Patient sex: M
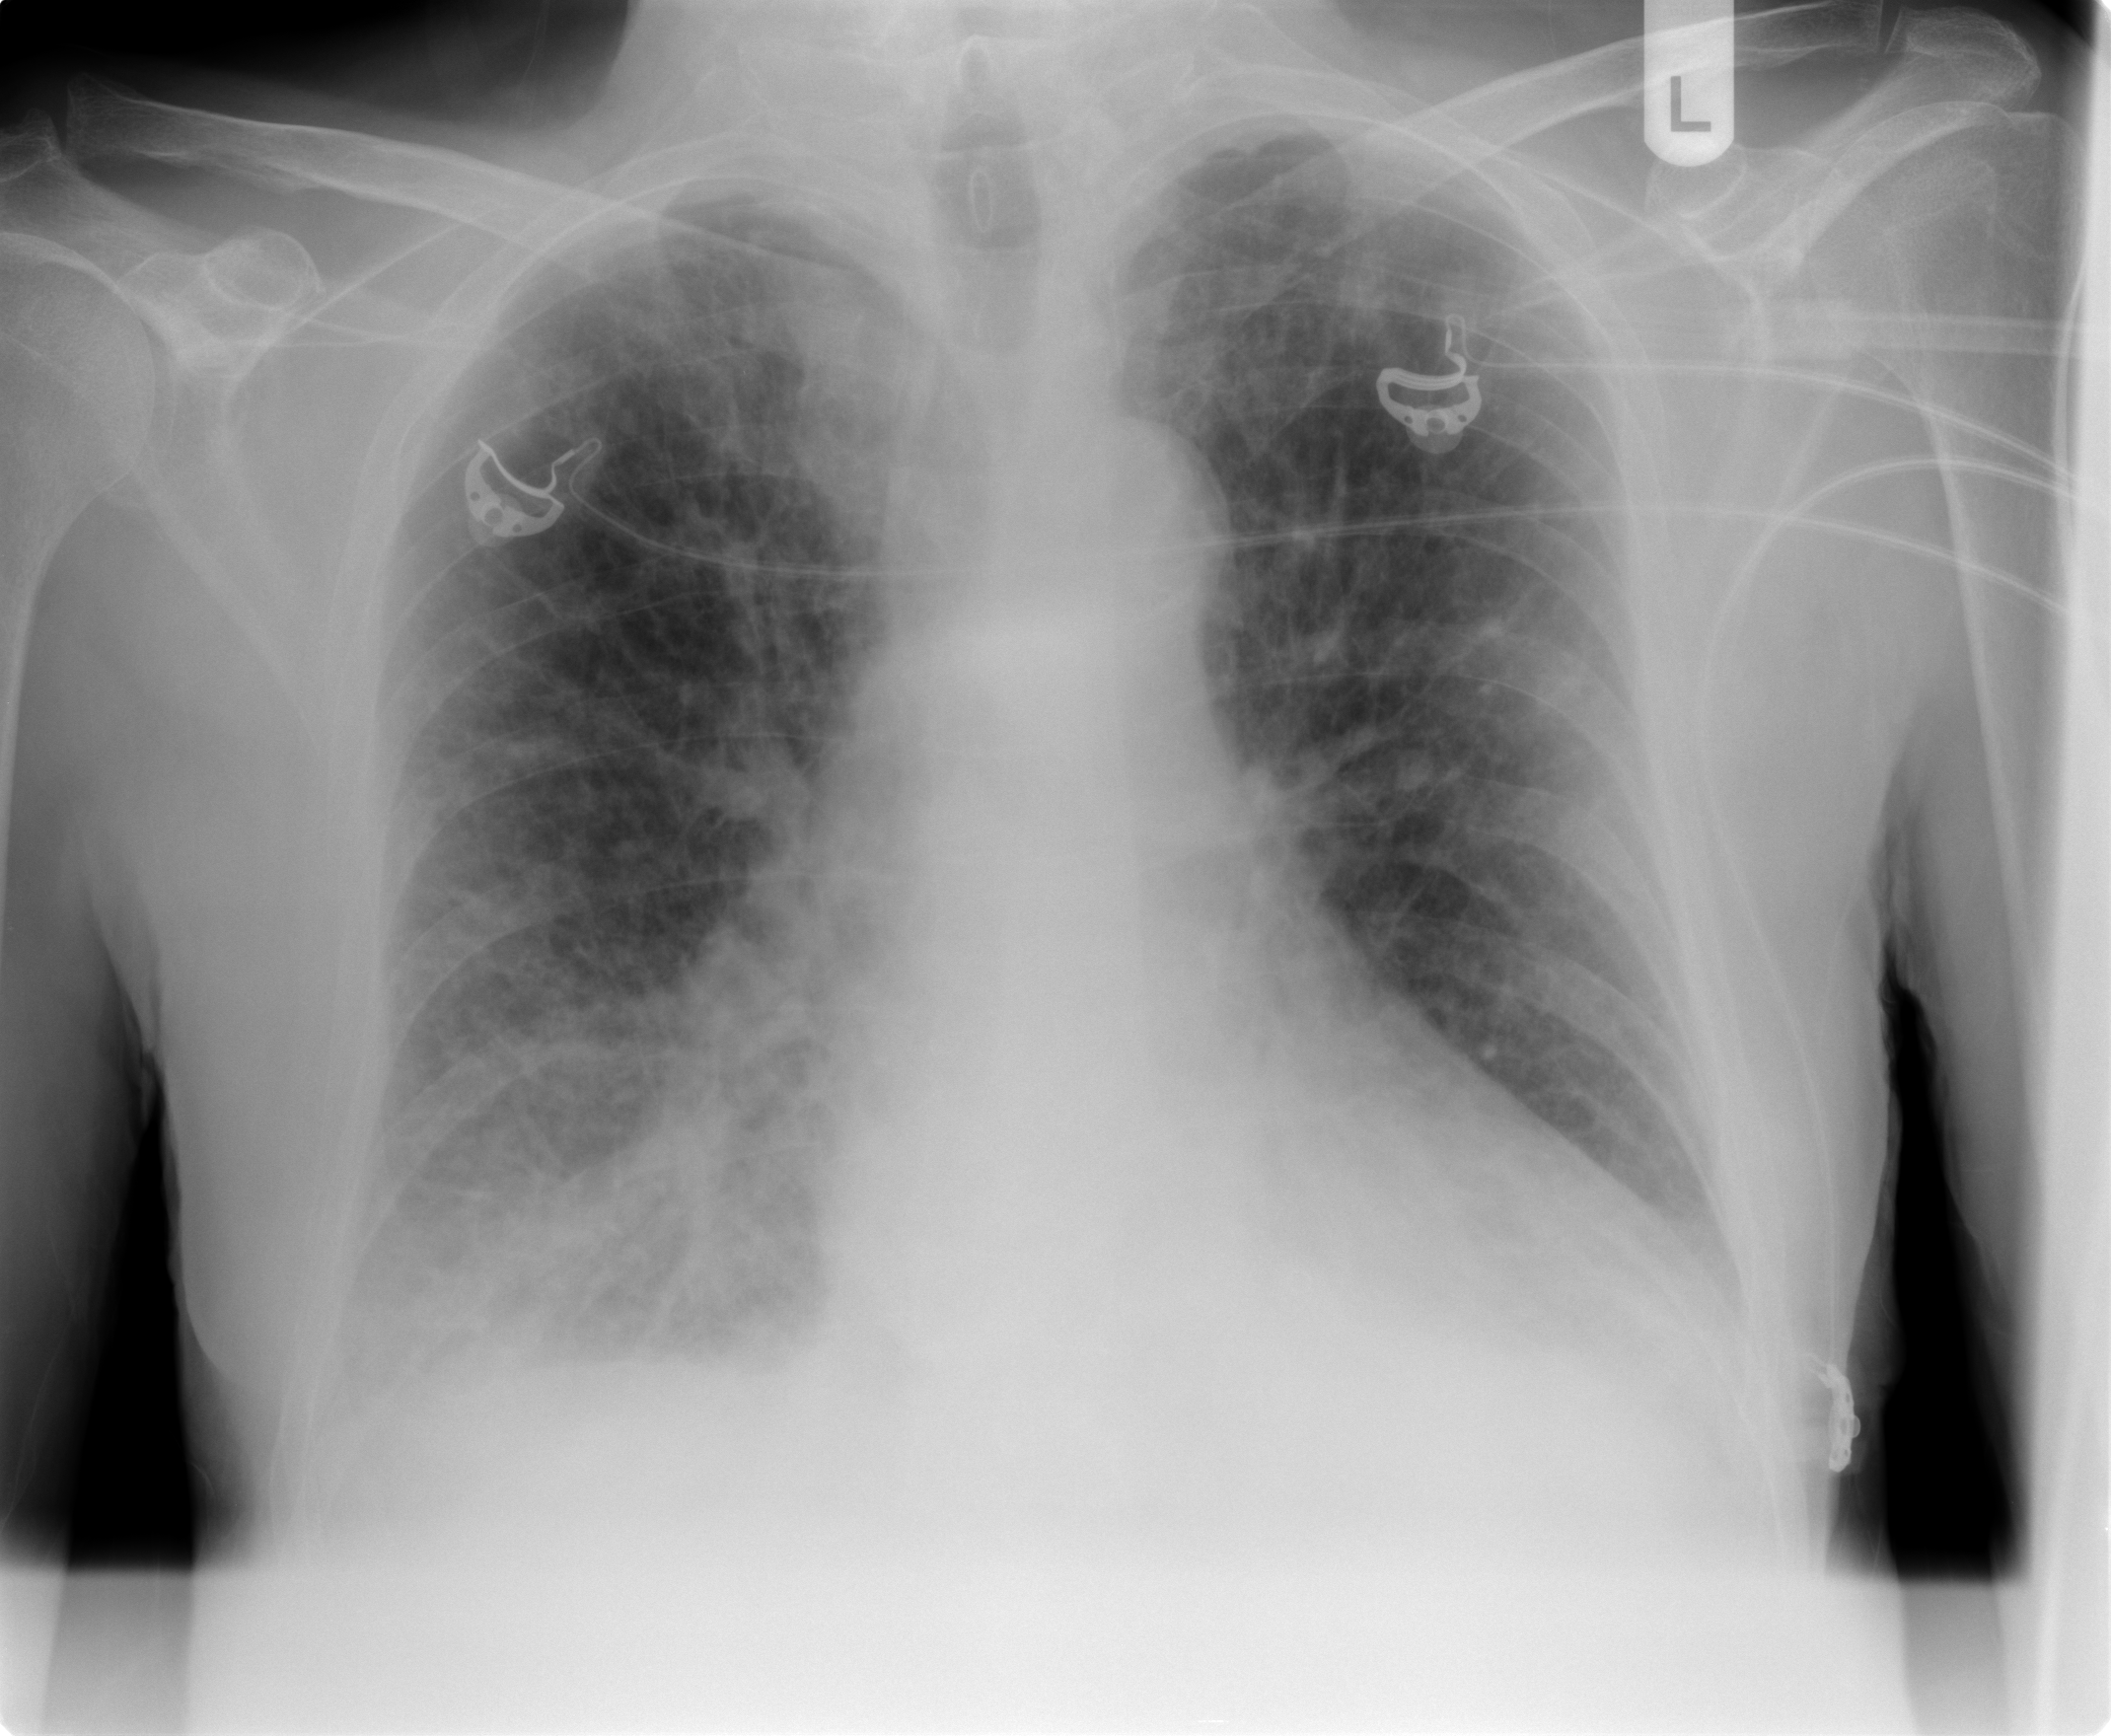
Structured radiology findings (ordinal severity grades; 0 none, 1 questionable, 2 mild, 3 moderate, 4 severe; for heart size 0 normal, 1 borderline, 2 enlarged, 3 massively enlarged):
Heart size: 2
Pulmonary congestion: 2
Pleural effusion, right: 2
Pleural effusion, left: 2
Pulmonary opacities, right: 2
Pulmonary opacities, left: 0
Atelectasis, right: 2
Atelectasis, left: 2